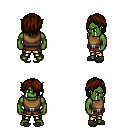
a pixel art fantasy rpg character, male body template, orc, green skin, leather chest armor, gold greaves, brown bangs hairstyle, gray slippers, four views (front, back, left, right), 2x2 character sprite sheet, small pixel art, hard edges, no anti-aliasing